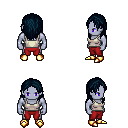
a pixel art fantasy rpg character, male body template, dark elf, purple skin, white pirate shirt, red pants, raven long hairstyle, gold boots, four views (front, back, left, right), 2x2 character sprite sheet, small pixel art, hard edges, no anti-aliasing